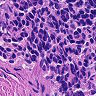
Metastatic tissue present: no